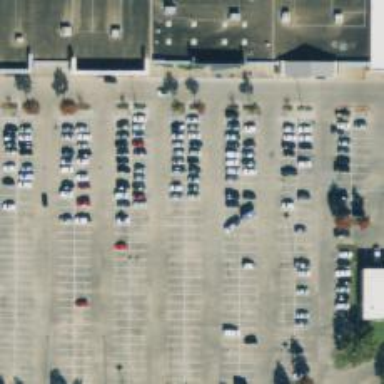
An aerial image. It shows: Parking space is available.